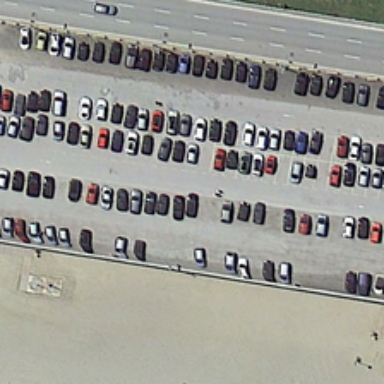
Many cars are in a parking lot near a road with a car .